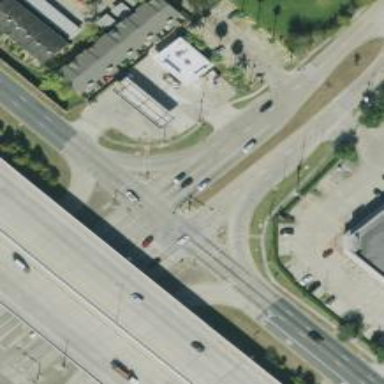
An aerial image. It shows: Frontage road that is classified as secondary link.